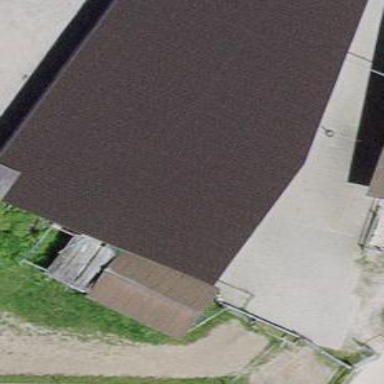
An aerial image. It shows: Rural barn.